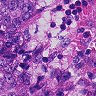
Metastatic tissue present: yes